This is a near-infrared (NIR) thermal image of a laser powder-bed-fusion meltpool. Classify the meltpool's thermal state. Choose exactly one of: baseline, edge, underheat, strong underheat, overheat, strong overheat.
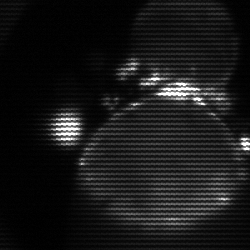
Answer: edge